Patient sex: F
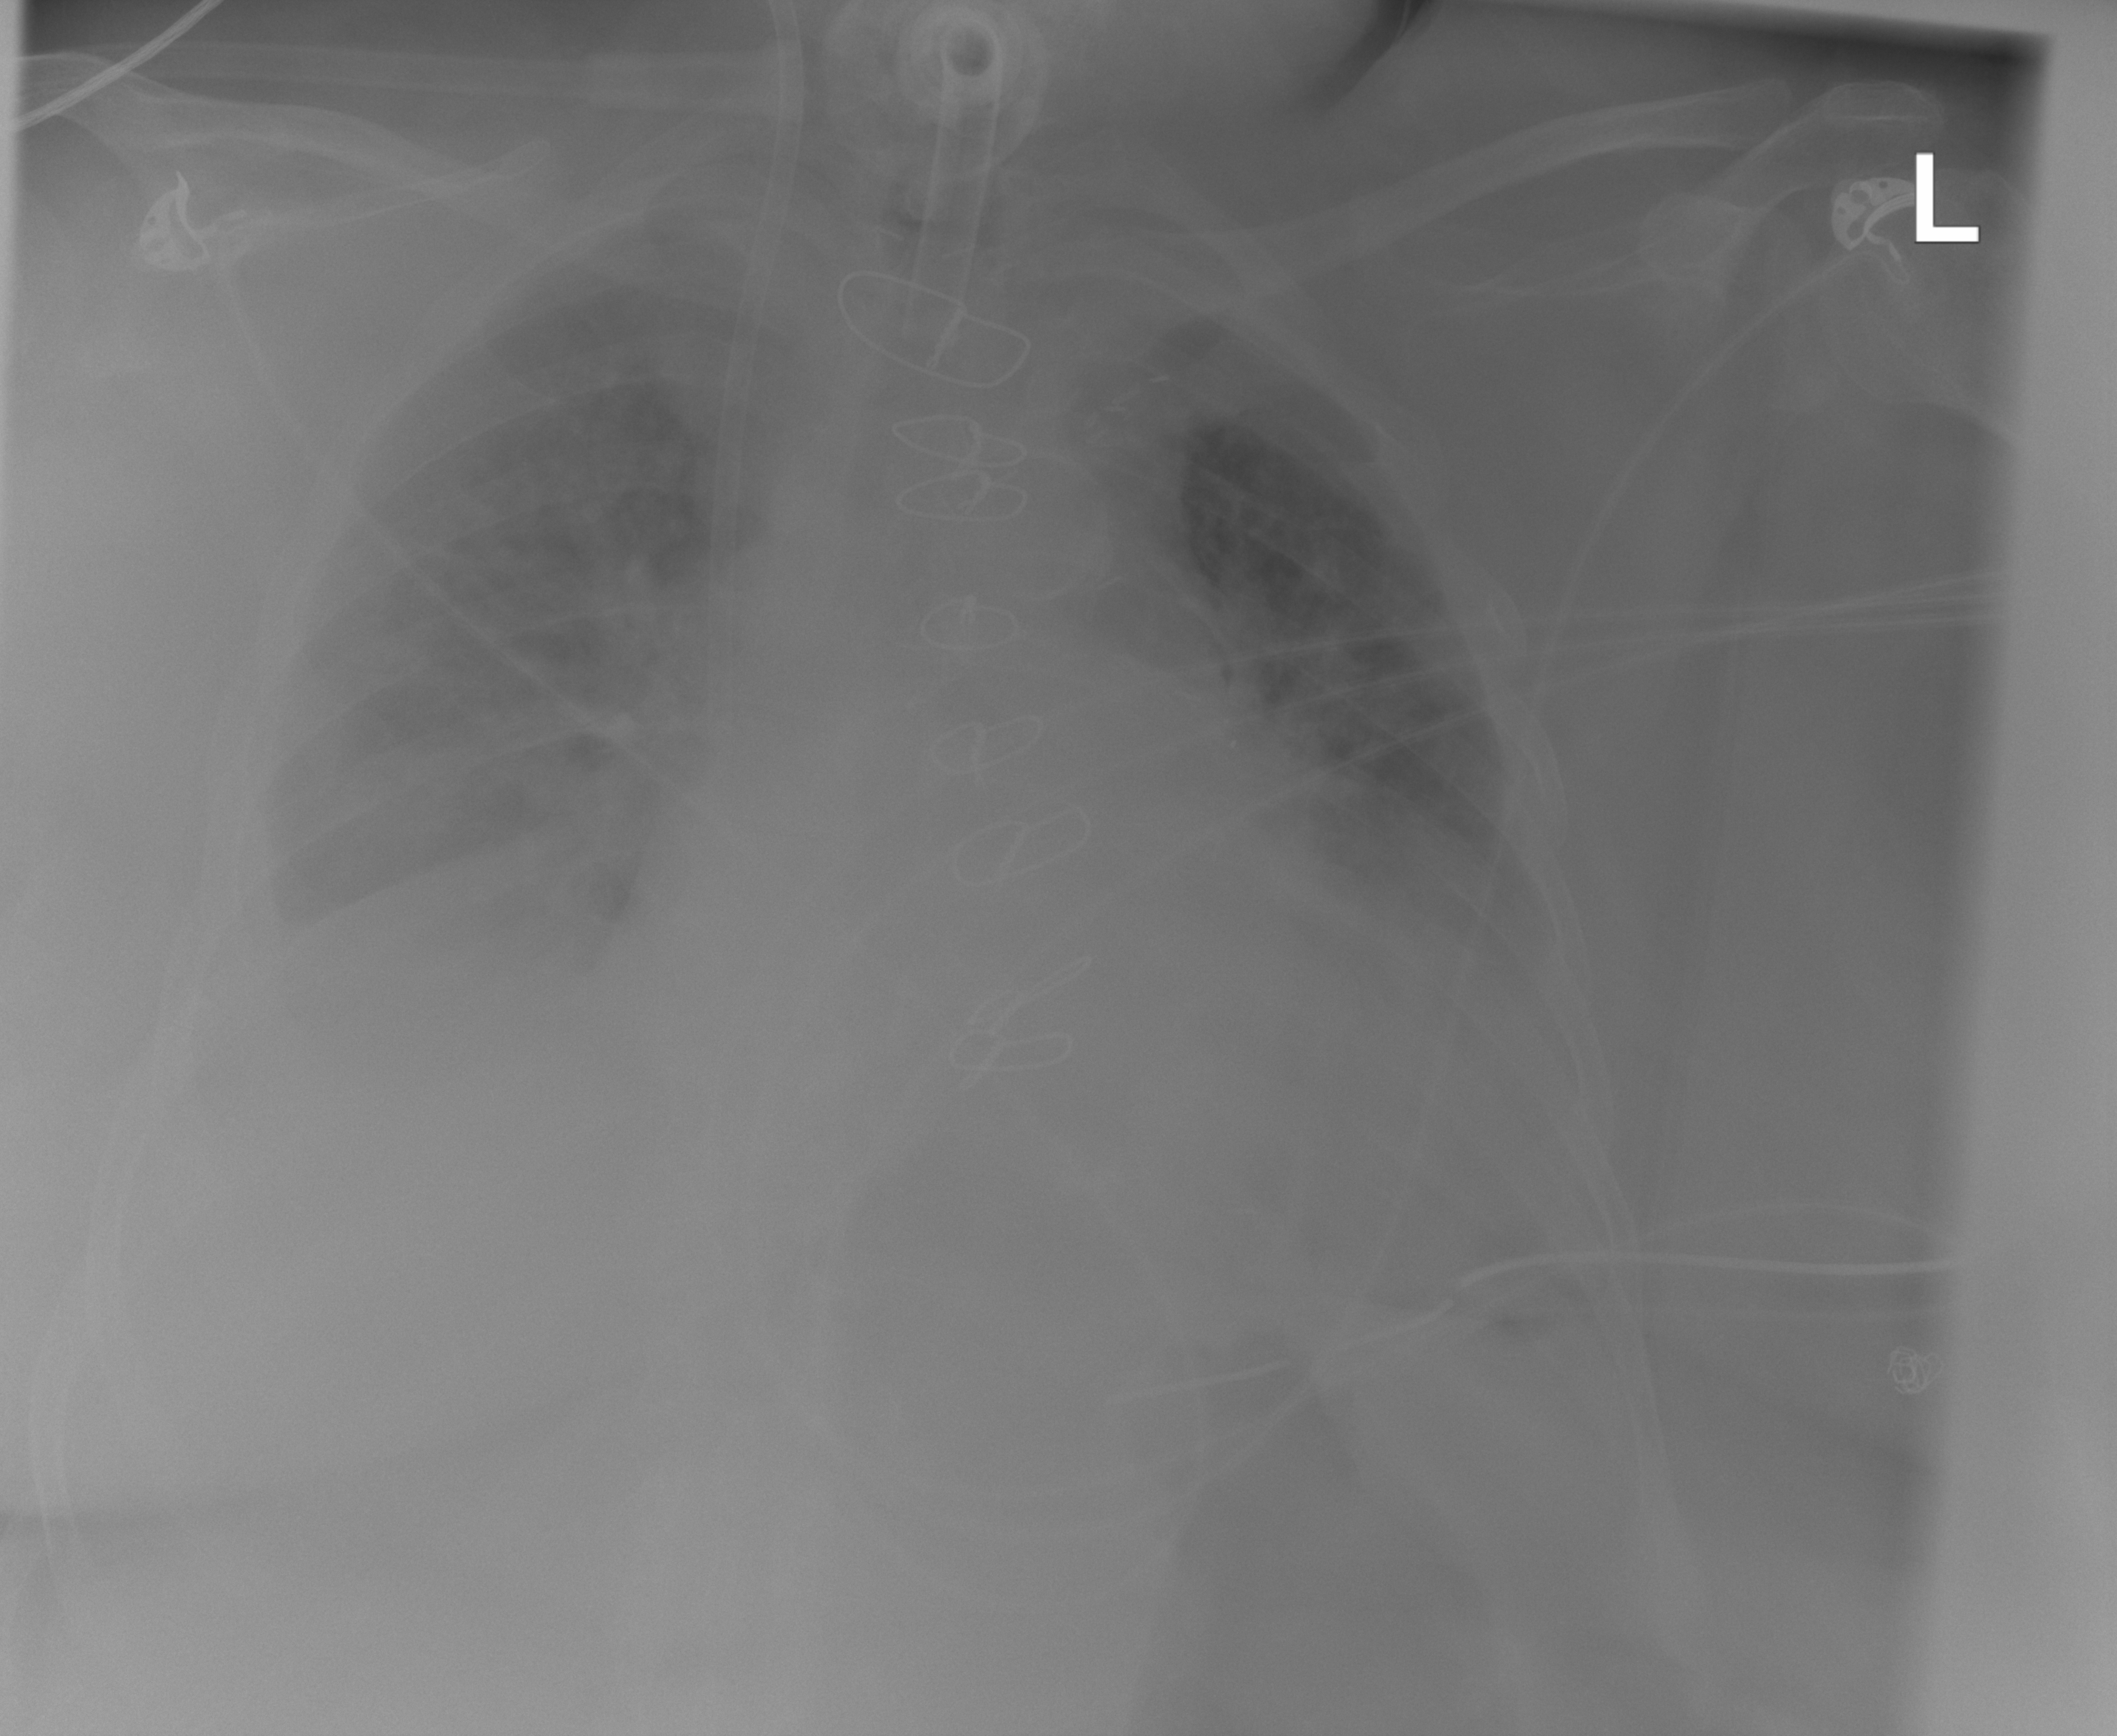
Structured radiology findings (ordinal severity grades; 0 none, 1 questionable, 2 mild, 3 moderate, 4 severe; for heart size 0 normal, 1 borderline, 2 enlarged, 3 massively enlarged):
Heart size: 2
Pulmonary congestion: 3
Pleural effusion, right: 2
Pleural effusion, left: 2
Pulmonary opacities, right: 2
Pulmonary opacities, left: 2
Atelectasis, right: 2
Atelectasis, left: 2